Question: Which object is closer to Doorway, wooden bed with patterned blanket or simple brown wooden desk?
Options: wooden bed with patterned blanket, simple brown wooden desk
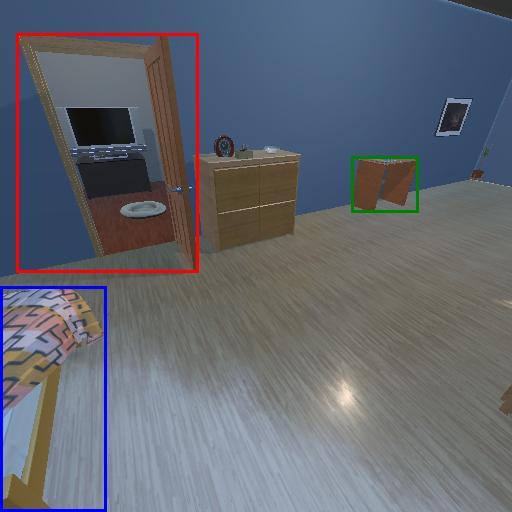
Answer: wooden bed with patterned blanket